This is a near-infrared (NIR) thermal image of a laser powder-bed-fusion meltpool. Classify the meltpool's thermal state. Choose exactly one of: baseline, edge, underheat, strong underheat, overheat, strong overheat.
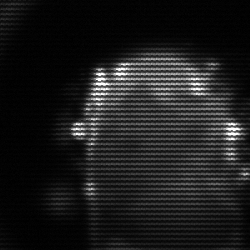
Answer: baseline